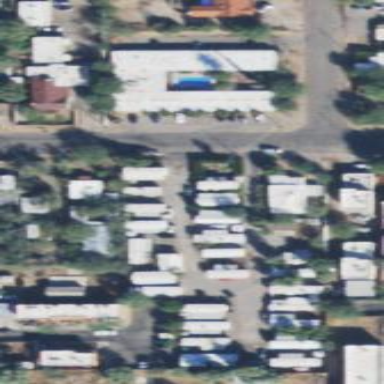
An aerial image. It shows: Residential area known as trailer park.